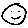
Label: smiley face